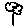
Label: flower